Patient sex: F
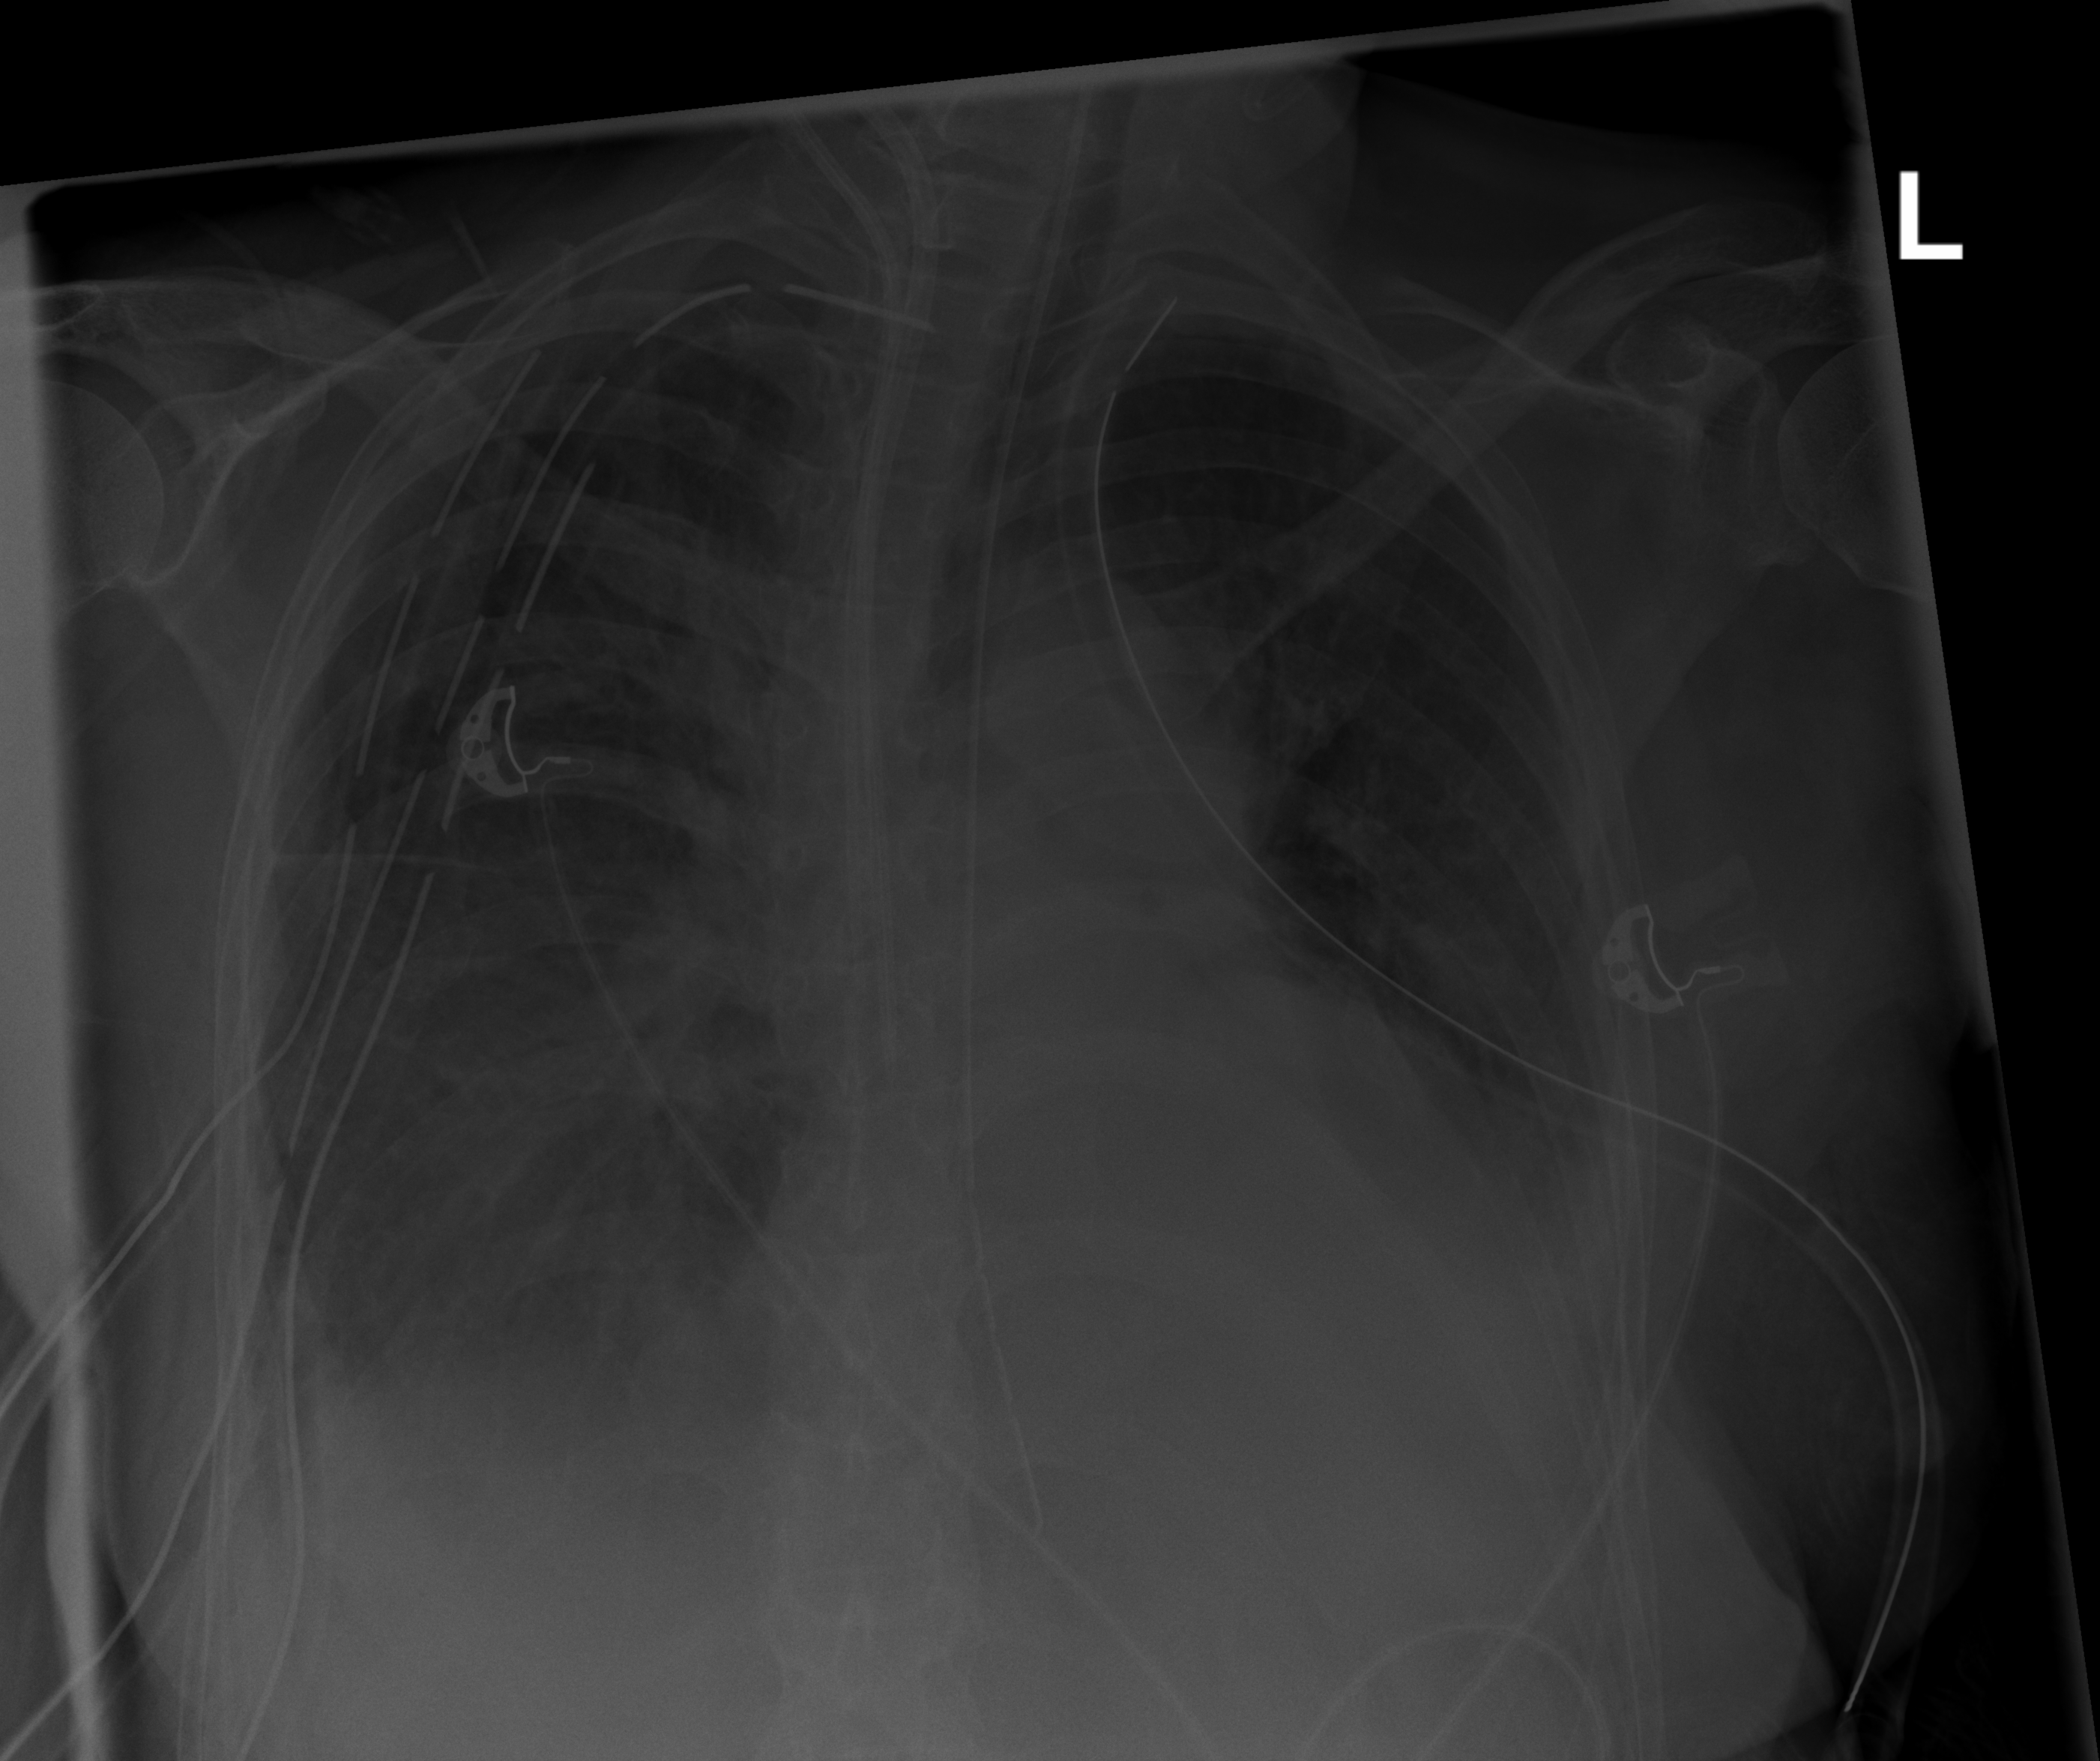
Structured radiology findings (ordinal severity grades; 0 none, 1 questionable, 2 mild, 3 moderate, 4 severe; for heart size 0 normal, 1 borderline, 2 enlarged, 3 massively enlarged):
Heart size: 2
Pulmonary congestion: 1
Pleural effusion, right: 2
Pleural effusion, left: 3
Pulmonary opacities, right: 2
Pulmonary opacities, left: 2
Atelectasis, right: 2
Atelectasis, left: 3